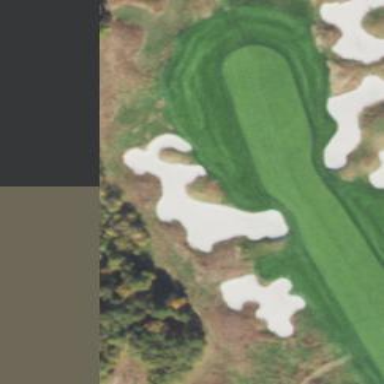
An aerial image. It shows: Golf bunker filled with sandy terrain.